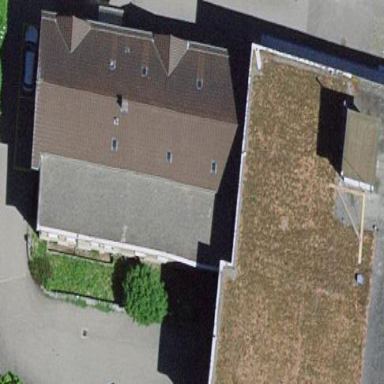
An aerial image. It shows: Commercial building.